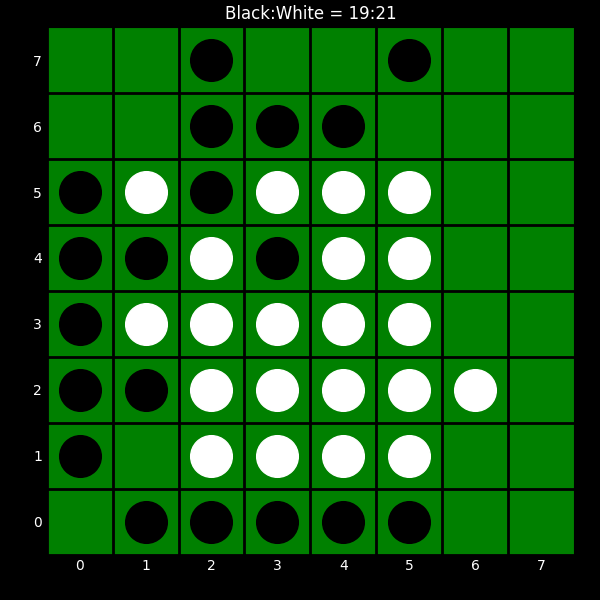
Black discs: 19
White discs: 21